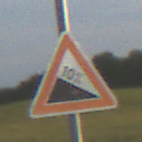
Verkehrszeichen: Gefaelle10
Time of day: SunriseSunset
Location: Outdoor (Nature)
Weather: PartlyCloudy
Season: NotSpecified
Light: Natural